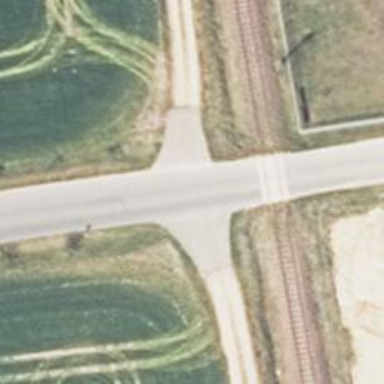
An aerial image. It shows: Track with grade2 tracktype.